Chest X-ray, AP view. Patient: 63 years old, sex M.
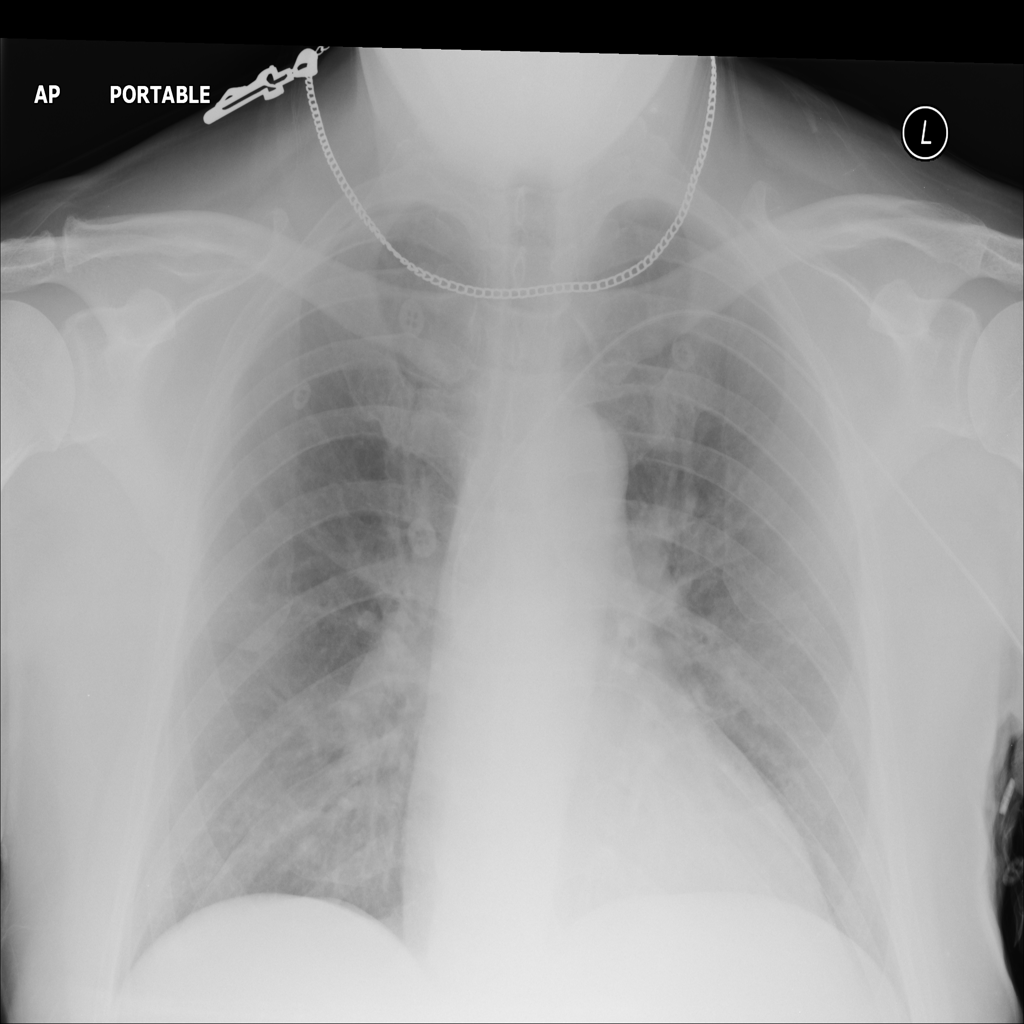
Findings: No Finding